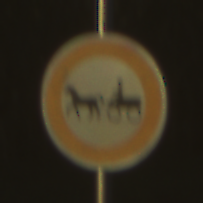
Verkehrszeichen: VerbotGespannfuhrwerke
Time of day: SunriseSunset
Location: Outdoor (RoadRail)
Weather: Clear
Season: NotSpecified
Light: Natural